Aerial crown-view tile of a tropical tree (Barro Colorado Island, Panama), acquired 20240918:
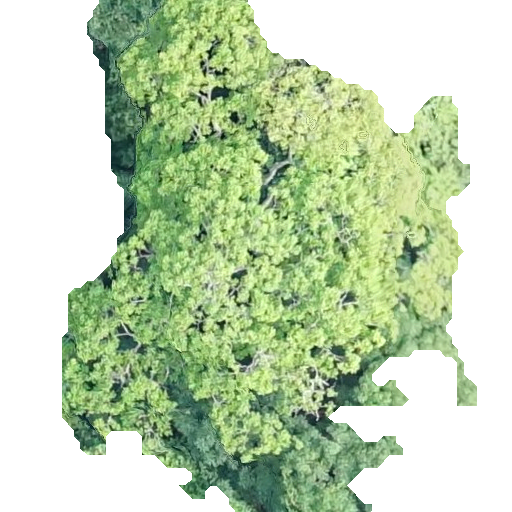
Species: Astronium graveolens
GBIF accepted scientific name: Astronium graveolens
Crown area: 243.652 m²